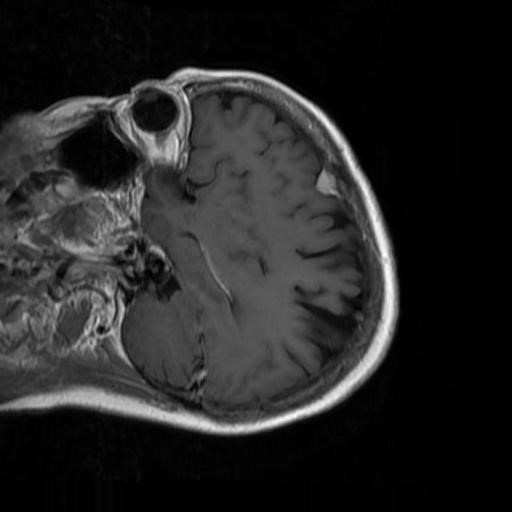
Label: brain_menin